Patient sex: M
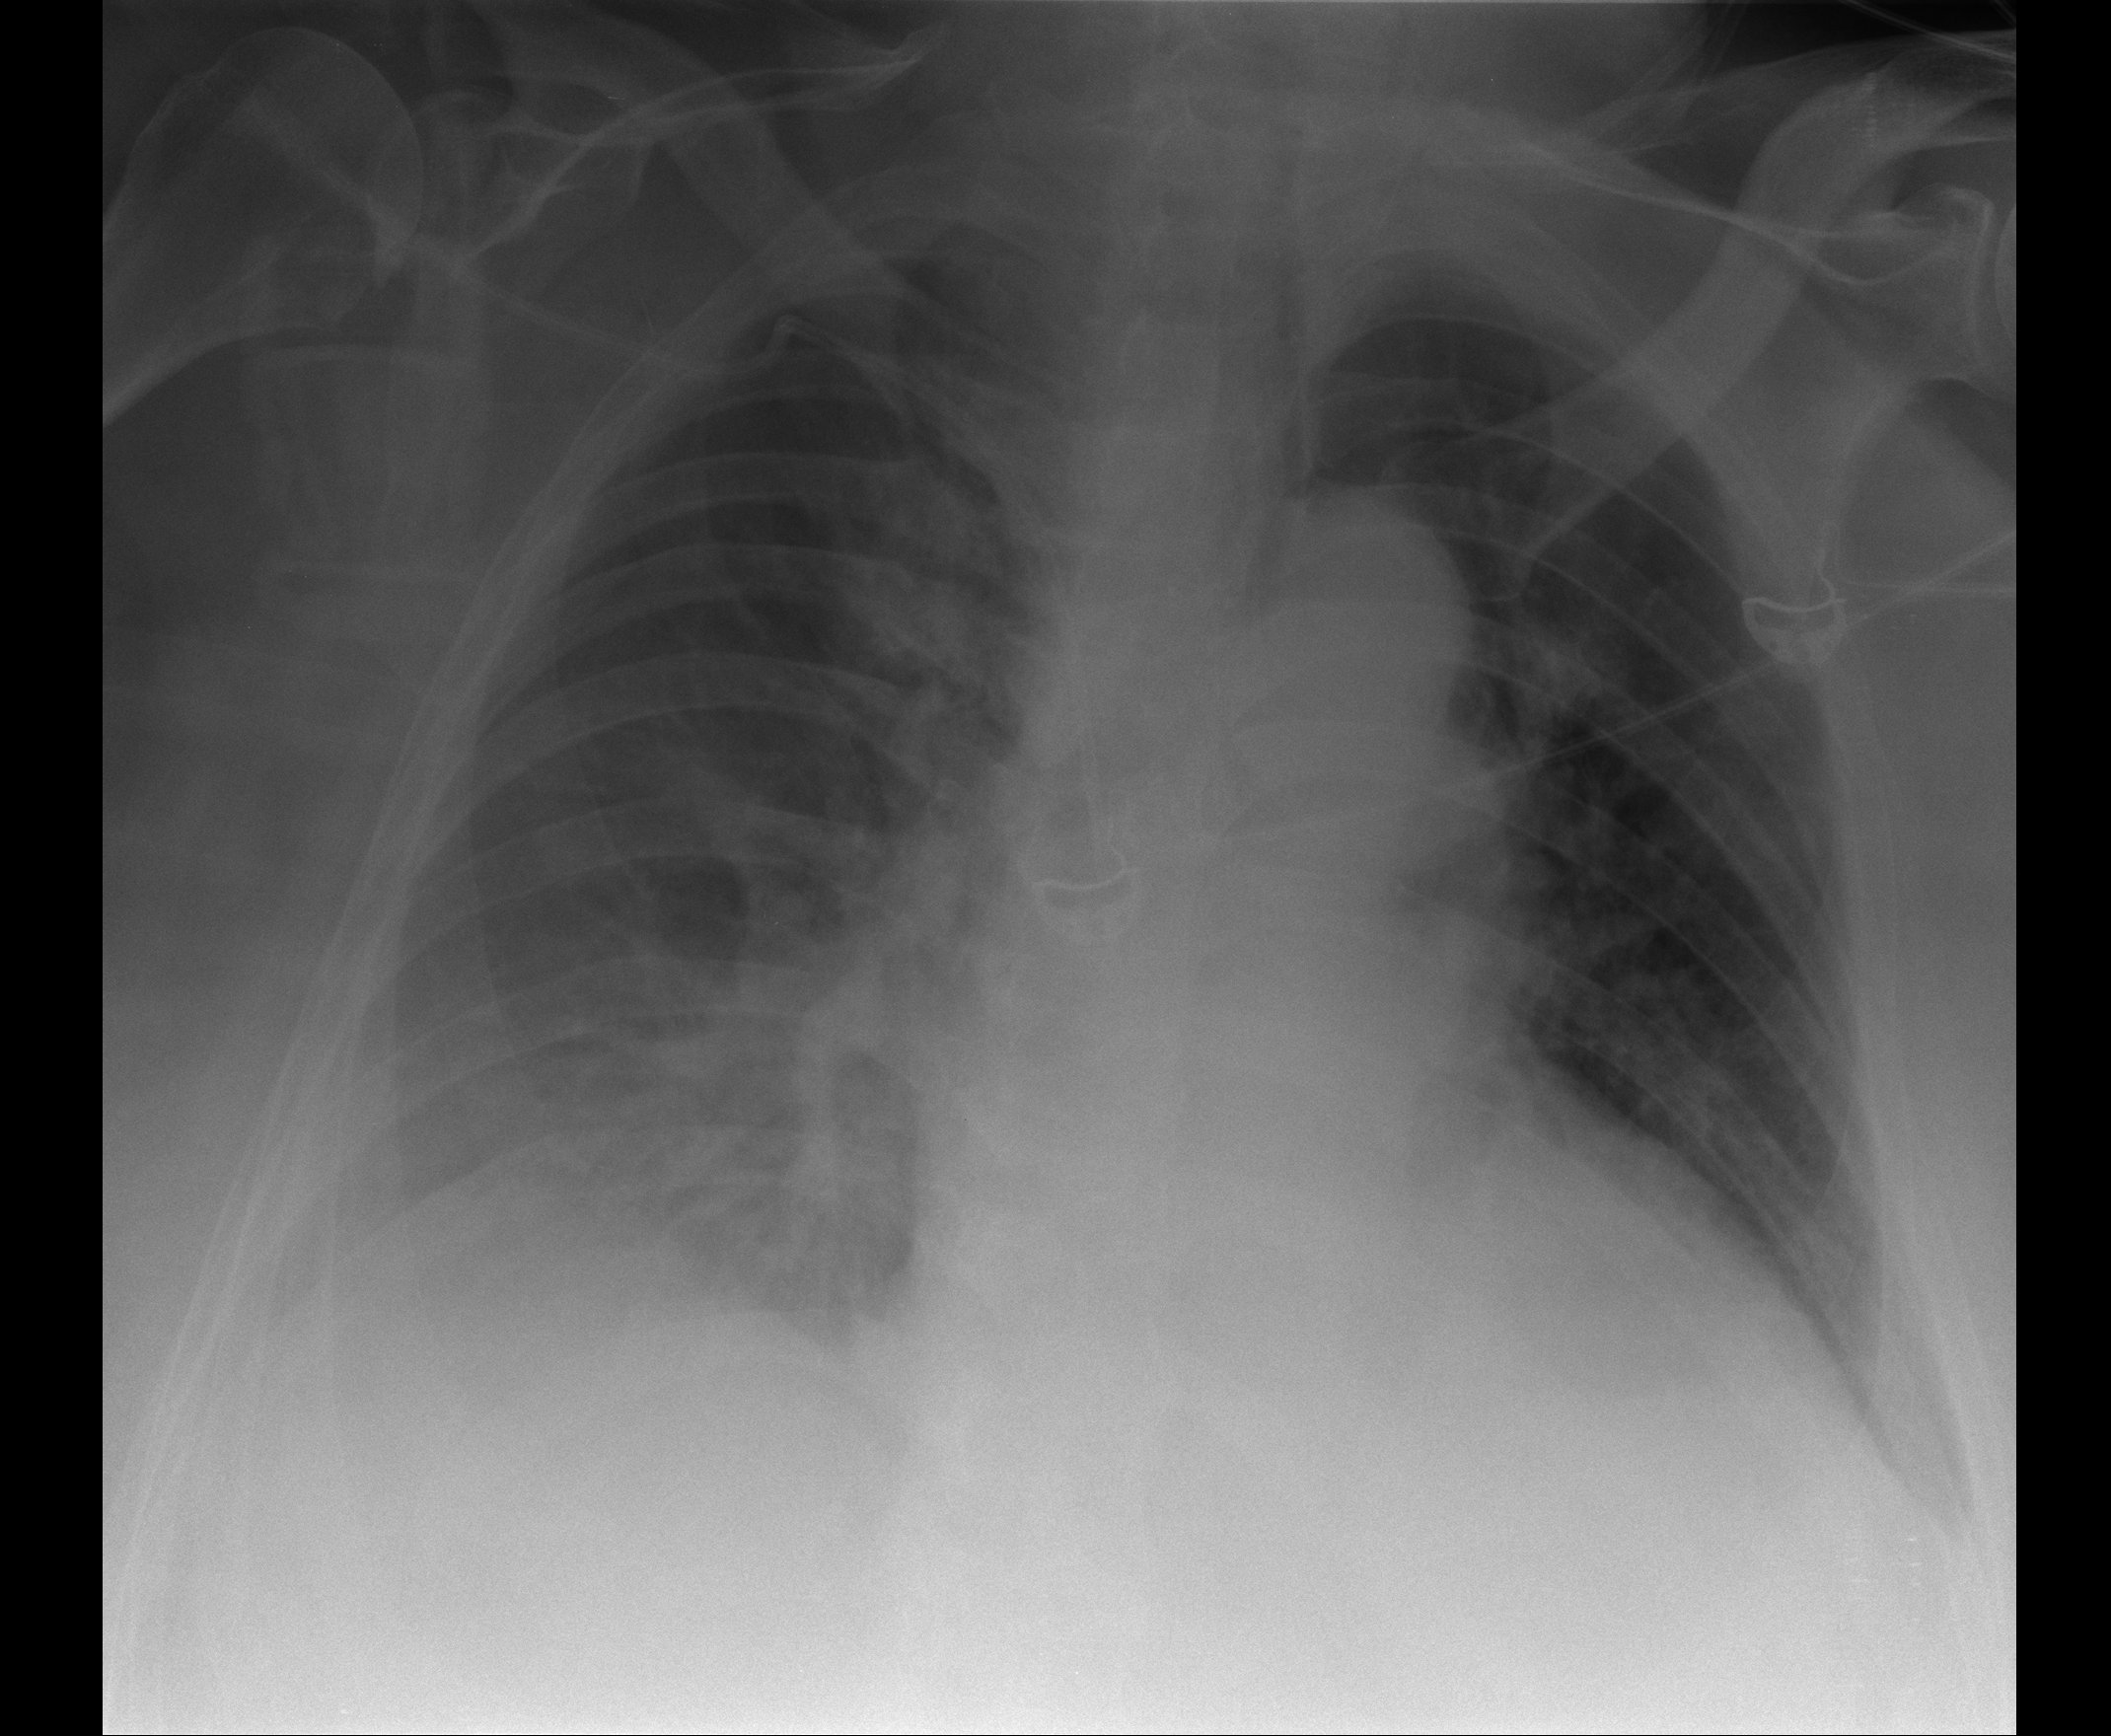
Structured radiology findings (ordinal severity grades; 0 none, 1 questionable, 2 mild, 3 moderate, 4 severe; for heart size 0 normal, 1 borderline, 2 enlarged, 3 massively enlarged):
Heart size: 2
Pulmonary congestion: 0
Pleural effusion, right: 3
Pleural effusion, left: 0
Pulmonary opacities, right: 0
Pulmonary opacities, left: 0
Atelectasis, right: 2
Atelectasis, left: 0